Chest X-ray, PA view. Patient: 39 years old, sex F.
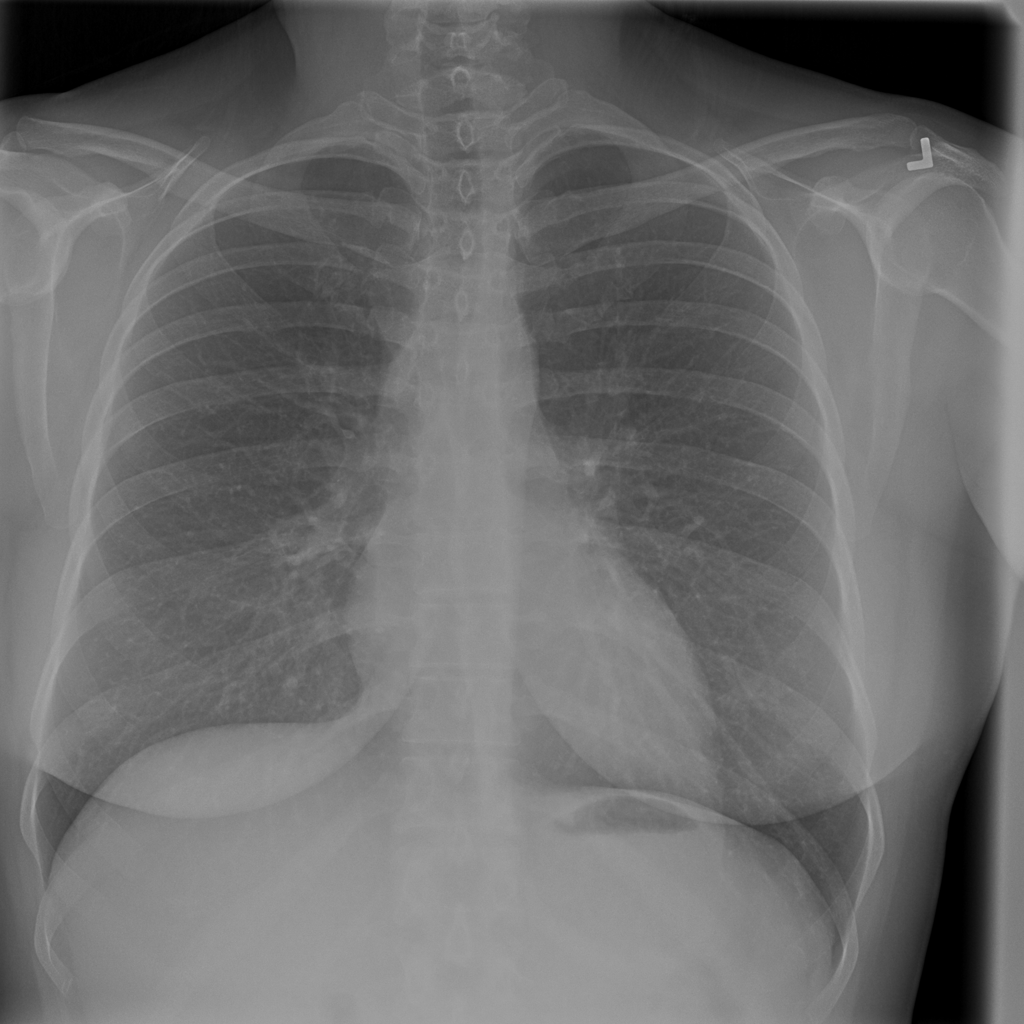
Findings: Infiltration